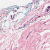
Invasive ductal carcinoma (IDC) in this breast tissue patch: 0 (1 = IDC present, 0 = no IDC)